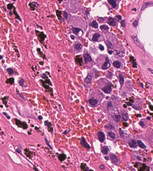
Tumor epithelial tissue: yes
Tumor-associated stroma tissue: yes
Normal tissue: no